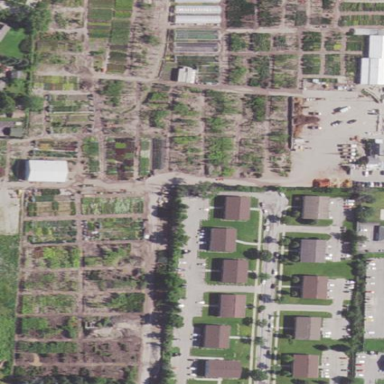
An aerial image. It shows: Garden center within plant nursery.